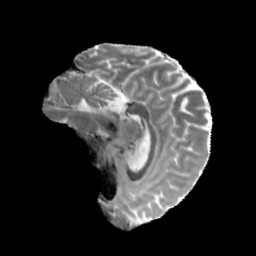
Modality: MD
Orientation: sagittal
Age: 26
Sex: female
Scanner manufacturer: siemens
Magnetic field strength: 6.98 T
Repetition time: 7.776 s
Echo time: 0.076 s